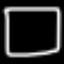
Label: square